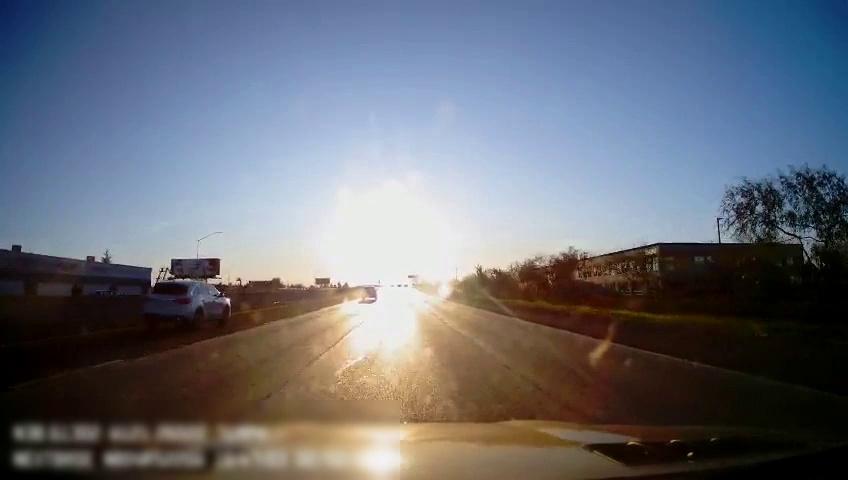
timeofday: Day
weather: Sunny
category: Drivable Space
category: Vehicles | SUV
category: Vehicles | Car
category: Lanes | Alternate Lane
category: Lanes | Alternate Lane
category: Lanes | Current Lane
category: Lanes | Alternate Lane
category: Lanes | Current Lane